Question: I have a design for an android app which has big tables images (see A,B screen below)
this means I already have A and B as images with all sizes that i need (mdpi, hdpi, xhdpi):

My problem is that inside A I need to put a scrollview or a list of items but I don't want them to be bigger than A image.
My current layout is something like the following:
'''
<?xml version="1.0" encoding="utf-8"?>
<LinearLayout
xmlns:android="http://schemas.android.com/apk/res/android"
android:orientation="vertical"
android:layout_width="fill_parent"
android:layout_height="fill_parent"
android:background="@drawable/background">
<RelativeLayout
android:orientation="horizontal"
android:layout_width="match_parent"
android:layout_height="wrap_content"
android:layout_weight="1">
// Some elements here
</RelativeLayout>
<RelativeLayout
android:layout_width="match_parent"
android:layout_height="wrap_content"
android:layout_weight="1">
// Some elements here
</RelativeLayout>
<RelativeLayout
android:layout_width="wrap_content"
android:layout_height="wrap_content"
android:layout_weight="1"
android:layout_gravity="center_horizontal">
<ImageView
android:layout_width="wrap_content"
android:layout_height="wrap_content"
android:src="@drawable/A_background"/>
<ScrollView
android:id="@+id/scrollview"
android:layout_width="wrap_content"
android:layout_height="wrap_content">
<LinearLayout
android:id="@+id/scrollview_container"
android:orientation="vertical"
android:gravity="center_horizontal"
android:layout_width="match_parent"
android:layout_height="wrap_content"
android:layout_margin="5dp"/>
</ScrollView>
</RelativeLayout>
<RelativeLayout
android:layout_width="wrap_content"
android:layout_height="wrap_content"
android:layout_weight="1"
android:layout_gravity="center_horizontal">
<ImageView
android:layout_width="wrap_content"
android:layout_height="wrap_content"
android:src="@drawable/B_background"/>
</RelativeLayout>
</LinearLayout>
'''
When my scrollview has many items, A is expanding, I need A to be the same height as before since the image is getting blurred.
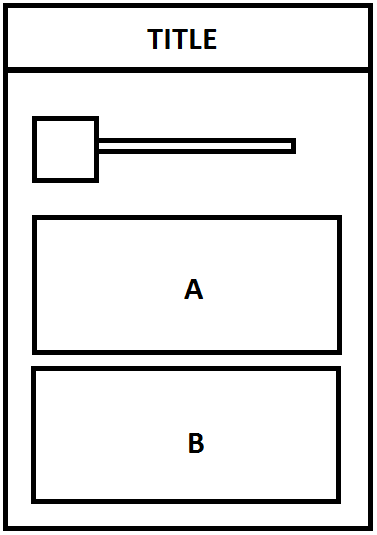
Answer: In these cases I usually end up writing a custom view that measures one view (in this case the ImageView) with MeasureSpec.UNSPECIFIED and the other one (in your case the ScrollView) with MeasureSpec.EXACTLY or MeasureSpec.AT_MOST (depending on your needs).
Something along the lines:
'''
@Override
protected void onMeasure(int widthMeasureSpec, int heightMeasureSpec) {
int width = MeasureSpec.getSize(widthMeasureSpec);
int height = MeasureSpec.getSize(heightMeasureSpec);
// measure view 1
View view1 = findViewById(R.id.view1);
view1.measure(widthMeasureSpec, MeasureSpec.makeMeasureSpec(height, MeasureSpec.UNSPECIFIED));
int view1Height = view1.getMeasuredHeight();
// check measured height against MeasureSpec and adapt accordingly
int heightMsrSpec = MeasureSpec.getMode(heightMeasureSpec);
switch (heightMsrSpec) {
case MeasureSpec.AT_MOST: view1Height = Math.min(height, view1Height); break;
case MeasureSpec.EXACTLY: view1Height = height; break;
case MeasureSpec.UNSPECIFIED: break;
}
// measure view2
View view2 = findViewById(R.id.view2);
view2.measure(widthMeasureSpec, MeasureSpec.makeMeasureSpec(view1Height, MeasureSpec.EXACTLY));
int view2Height = view2.getMeasuredHeight();
setMeasuredDimension(width, Math.min(view1Height, view2Height) + getPaddingTop() + getPaddingBottom());
}
'''